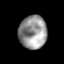
Tissue: prostate
Cell type: T cells
Senescence score: 0.3077
Nuclear area (px): 902
Mean DAPI intensity: 149.422